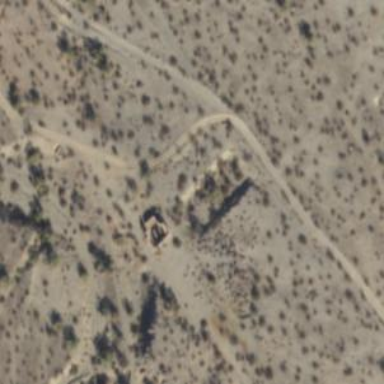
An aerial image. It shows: View of historic ruins.